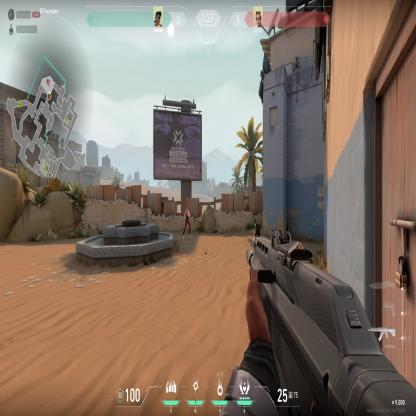
Label: enemy